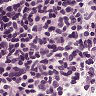
Metastatic tissue present: no